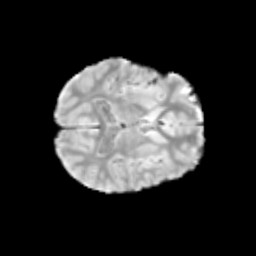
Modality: T2w
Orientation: axial
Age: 9
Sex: male
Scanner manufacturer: siemens
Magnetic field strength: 3 T
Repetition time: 3.8 s
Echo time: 0.07 s